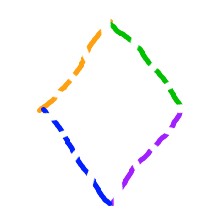
Shape: rhombus